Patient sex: M
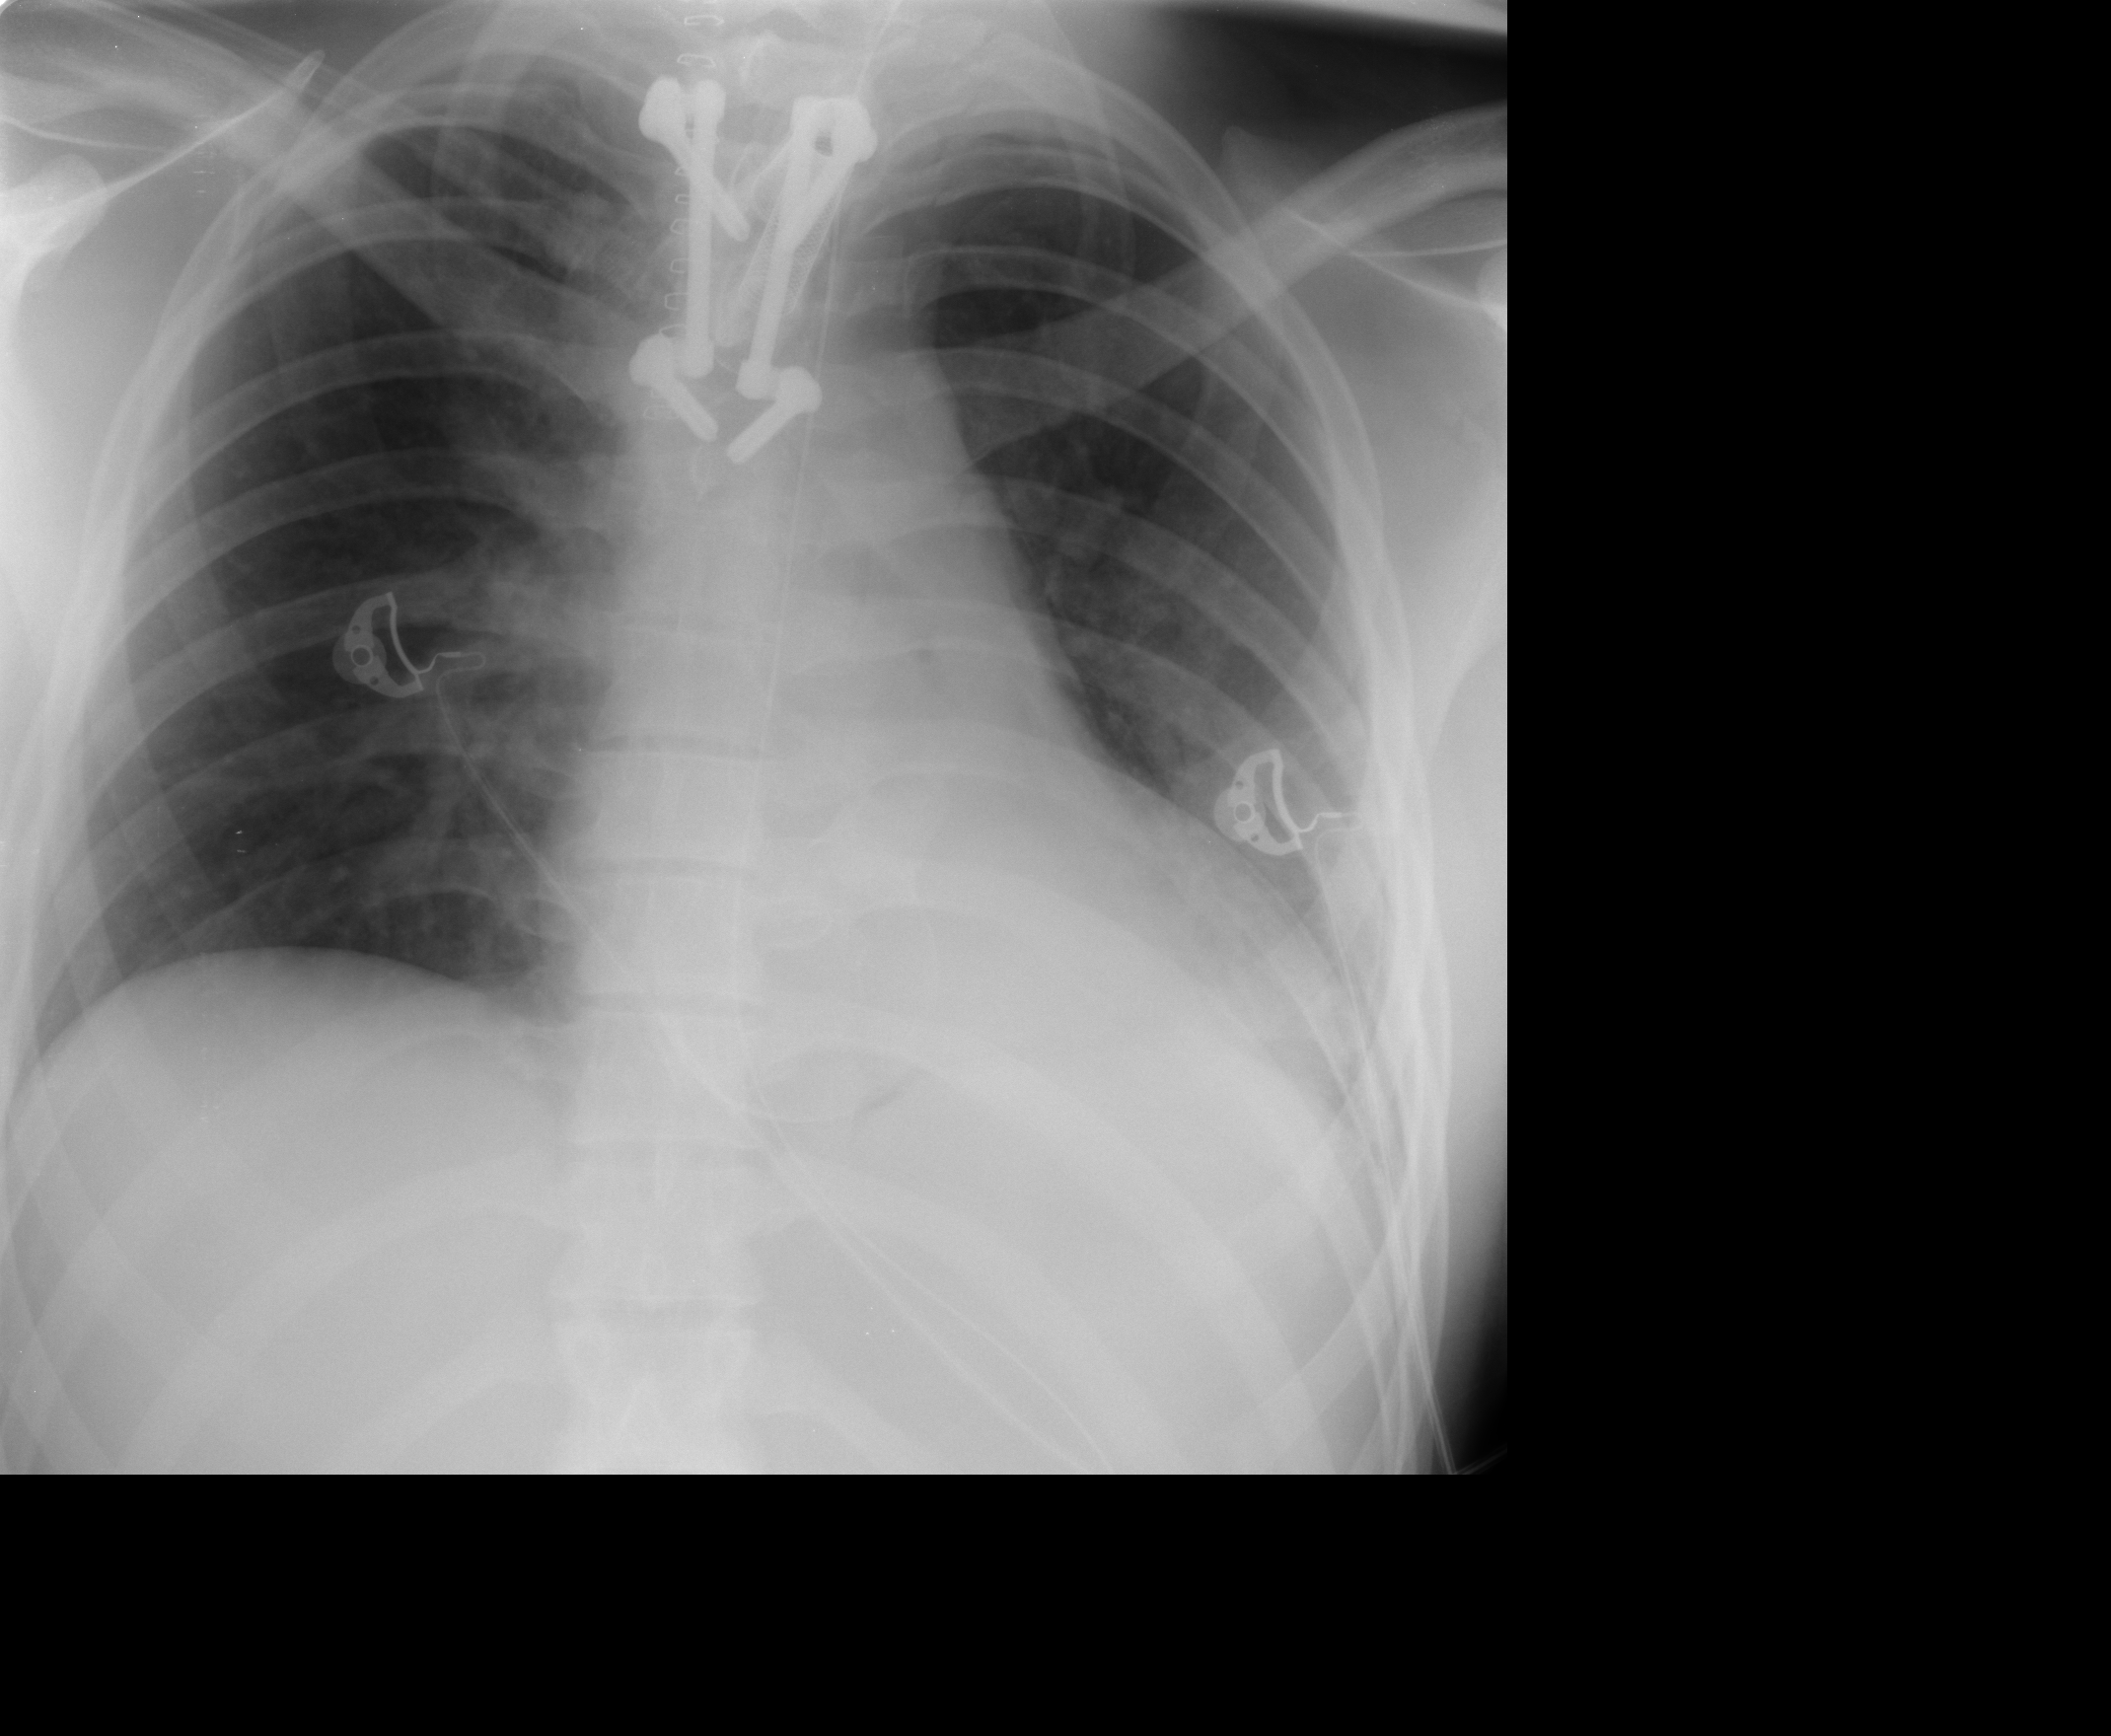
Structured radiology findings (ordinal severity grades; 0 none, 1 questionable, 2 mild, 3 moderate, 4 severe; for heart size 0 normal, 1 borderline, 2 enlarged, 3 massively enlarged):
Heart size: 2
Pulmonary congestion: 2
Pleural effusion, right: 0
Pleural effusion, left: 1
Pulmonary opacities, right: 0
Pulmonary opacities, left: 2
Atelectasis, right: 0
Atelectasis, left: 2